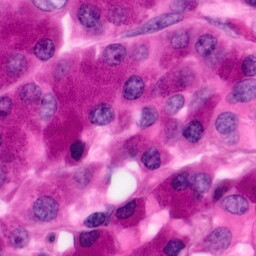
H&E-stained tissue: Pancreatic